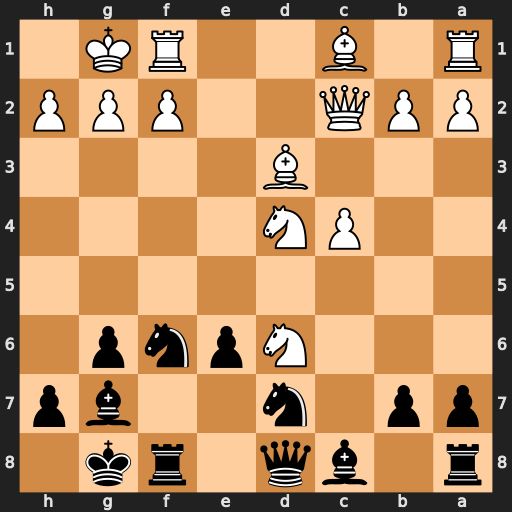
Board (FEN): r1bq1rk1/pp1n2bp/3Npnp1/8/2PN4/3B4/PPQ2PPP/R1B2RK1
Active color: b
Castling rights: -
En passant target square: -
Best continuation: Nc5 N4b5 a6 Be2 axb5